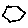
Label: hexagon